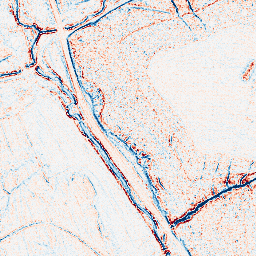
Category: edge_preserving
Decomposition family: bilateral
Decomposition parameters: d: 5
sigma_color: 150
sigma_space: 25
Upsampling method: sinc_blackman
Upsampling parameters: scale: 4
kernel_size: 8
Upsampling scale: 4